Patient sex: M
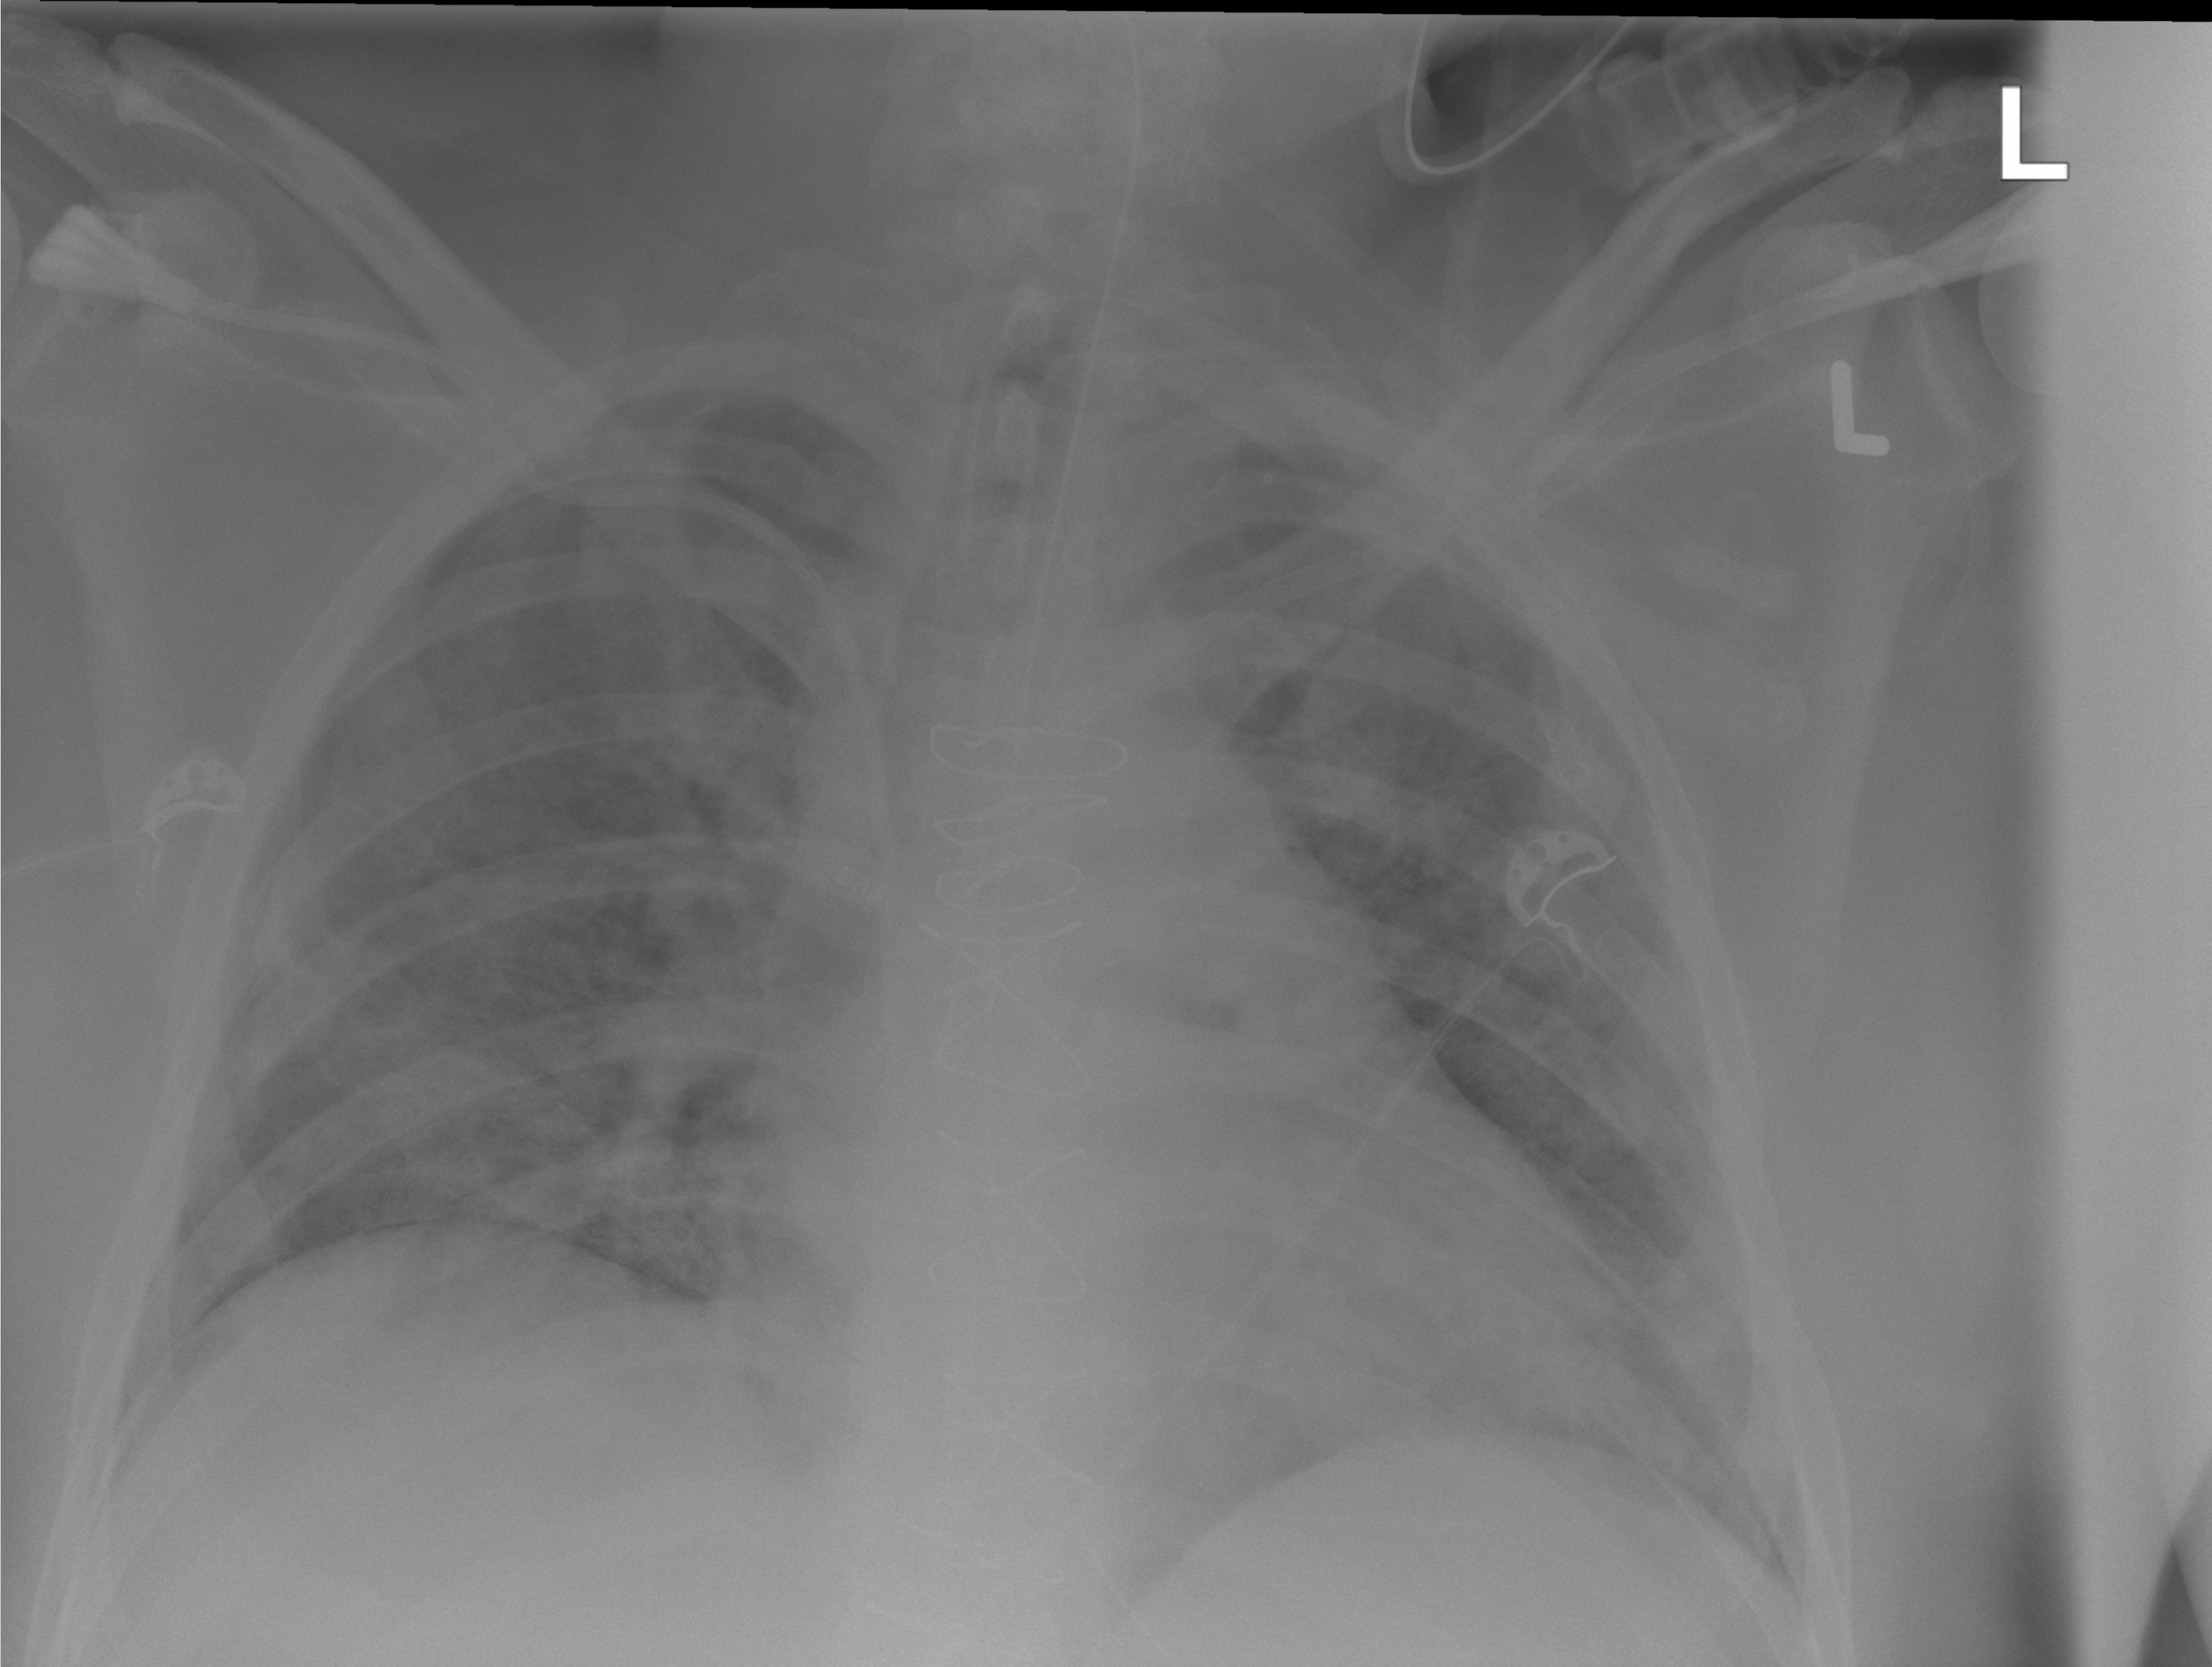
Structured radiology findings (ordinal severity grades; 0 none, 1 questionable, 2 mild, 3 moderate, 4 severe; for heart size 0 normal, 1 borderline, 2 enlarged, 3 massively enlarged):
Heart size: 2
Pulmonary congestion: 2
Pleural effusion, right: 0
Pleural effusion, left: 0
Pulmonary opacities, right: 2
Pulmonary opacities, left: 2
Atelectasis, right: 0
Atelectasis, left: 2